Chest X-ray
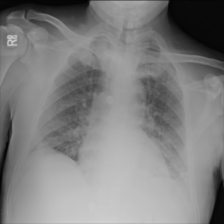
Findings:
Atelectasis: positive
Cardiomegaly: negative
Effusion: negative
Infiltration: positive
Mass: negative
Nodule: negative
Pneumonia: negative
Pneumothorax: negative
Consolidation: negative
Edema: negative
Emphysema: negative
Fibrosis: negative
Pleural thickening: negative
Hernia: negative